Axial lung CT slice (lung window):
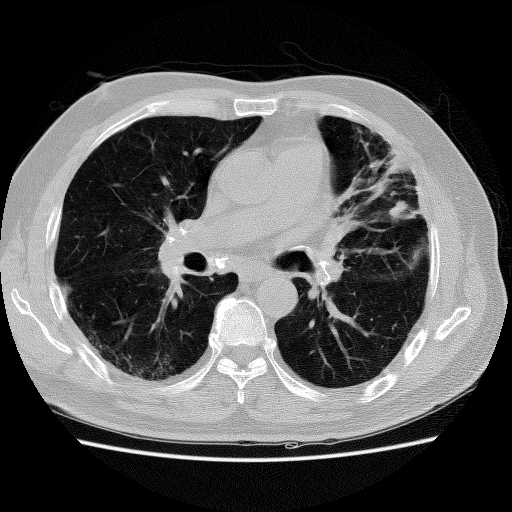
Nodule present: no